Aerial crown-view tile of a tropical tree (Barro Colorado Island, Panama), acquired 20250715:
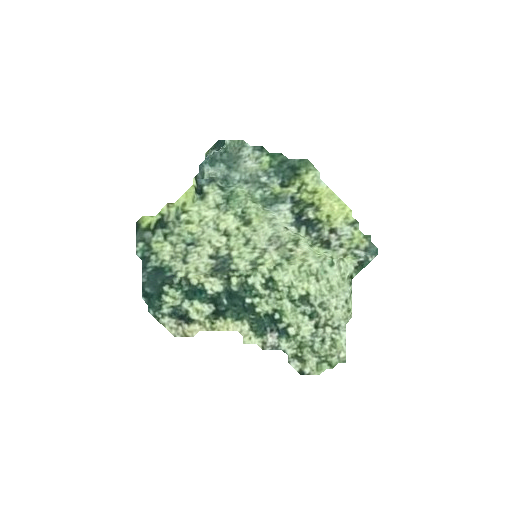
Species: Protium panamense
GBIF accepted scientific name: Protium panamense
Crown area: 54.538 m²